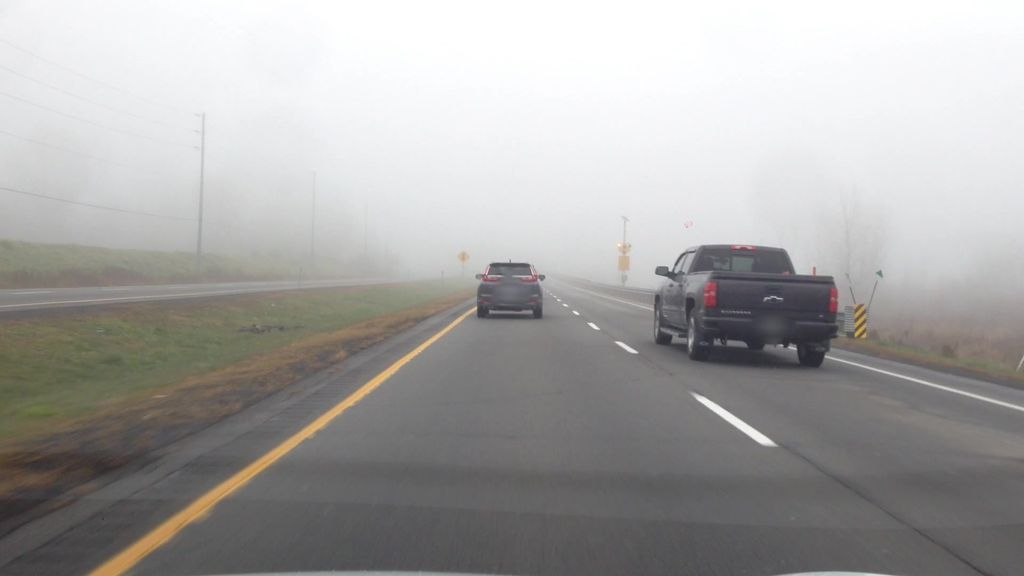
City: ottawa-gatineau